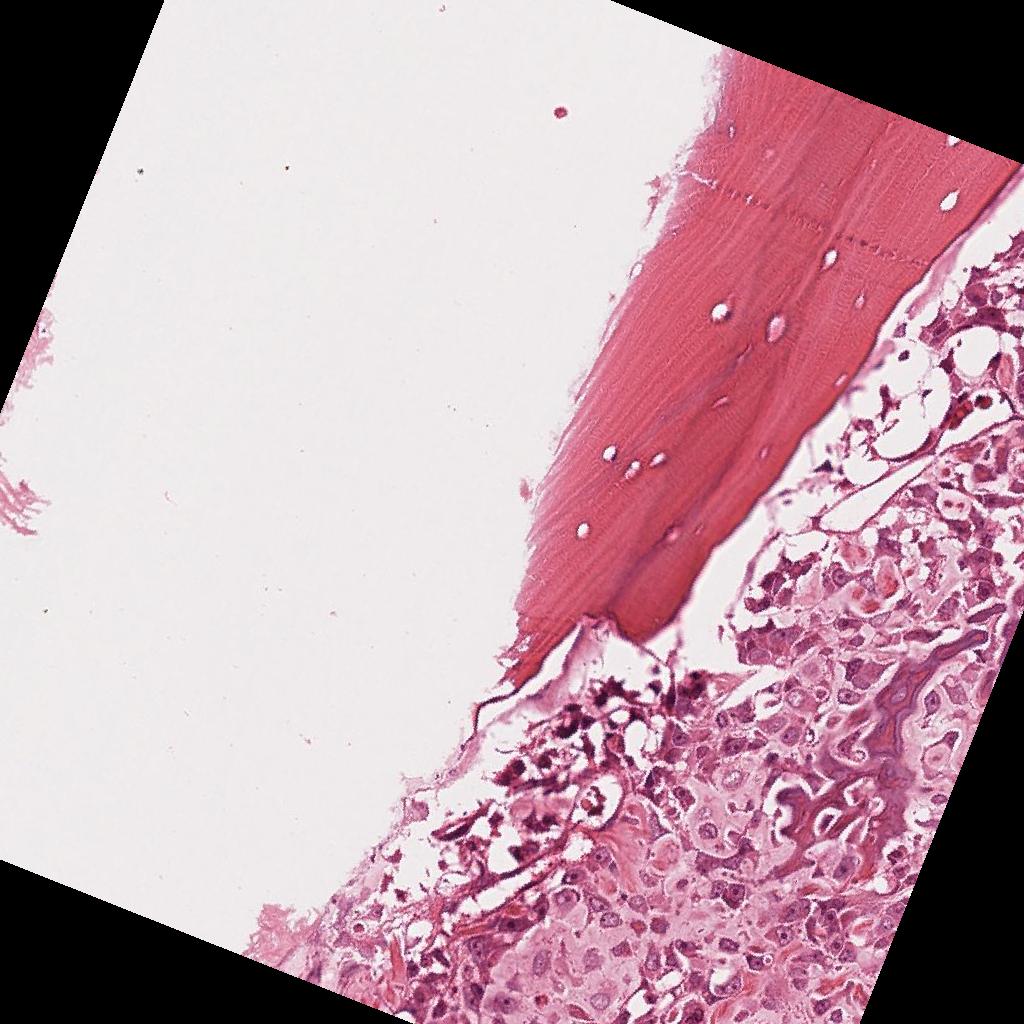
Label: Viable